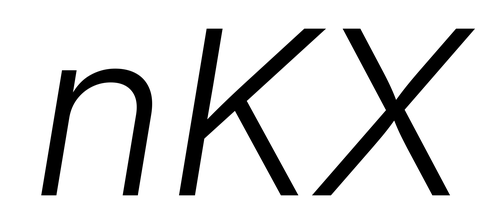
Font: Inter-Italic_Light_Italic